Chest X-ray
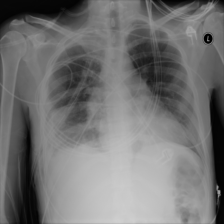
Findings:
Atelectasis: negative
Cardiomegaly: negative
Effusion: positive
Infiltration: negative
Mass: negative
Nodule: negative
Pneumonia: negative
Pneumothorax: negative
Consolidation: negative
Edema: negative
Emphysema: negative
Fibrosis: negative
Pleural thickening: negative
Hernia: negative